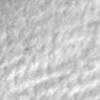
Label: no_change